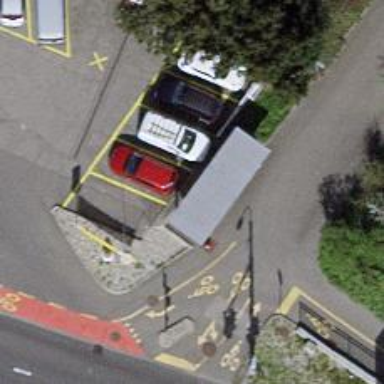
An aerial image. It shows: Bicycle parking area equipped with post hoops.